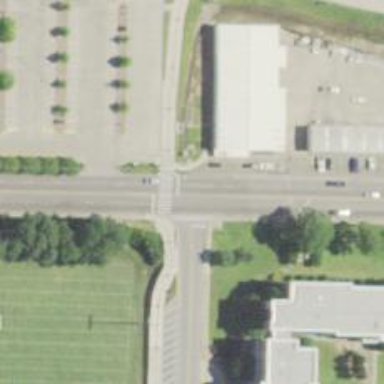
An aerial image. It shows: Secondary road with asphalt surface and sidewalk on the left.